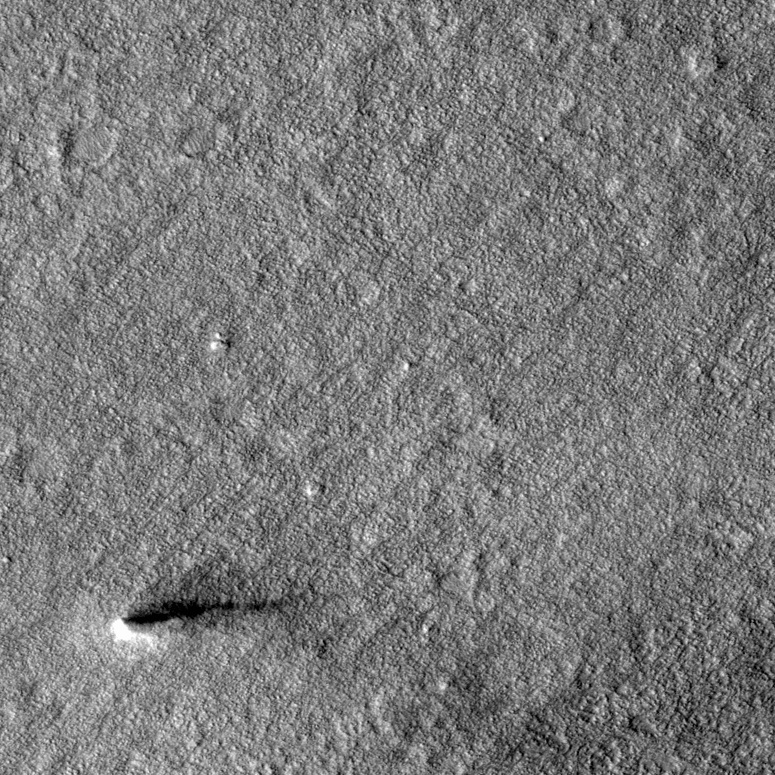
Label: dustdevil